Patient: sex F, age 68
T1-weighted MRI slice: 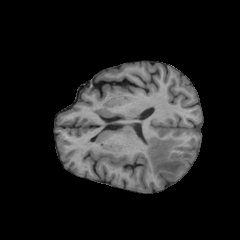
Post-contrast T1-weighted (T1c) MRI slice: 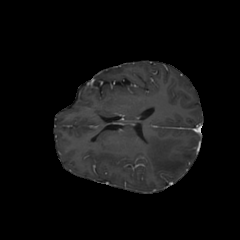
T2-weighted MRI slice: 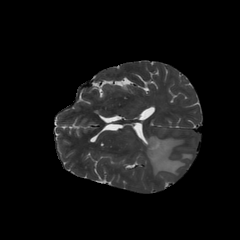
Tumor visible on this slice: yes
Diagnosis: Glioblastoma, IDH-wildtype
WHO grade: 4